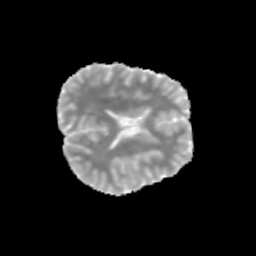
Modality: MD
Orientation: axial
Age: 12
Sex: female
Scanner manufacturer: siemens
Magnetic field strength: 3 T
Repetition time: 3.8 s
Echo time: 0.07 s